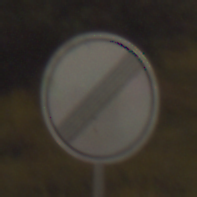
Verkehrszeichen: EndeSaemtlicherBegrenzungen
Umgebung: Outdoor, Nature
Tageszeit: Night
Wetter: Clear
Licht: Natural
Jahreszeit: NotSpecified
Kontrast: LowContrast